Question: I get the error shown below (73TypeError) on a small background animation script when included in the header of a Wordpress theme, which breaks the script. I don't see any error when the script is included on non-Wordpress page:

Here is the script:
'''
$(function() {
$(".bottom").hover( function () {
$(this).animate( {
backgroundPosition : '0px 35px'}
, 300); }
, function () {
$(this).animate( {
backgroundPosition : '0px 0px'}
, 600); }
);
}
);
'''
Could someone advise at what is causing this error?
Thanks,
Nick
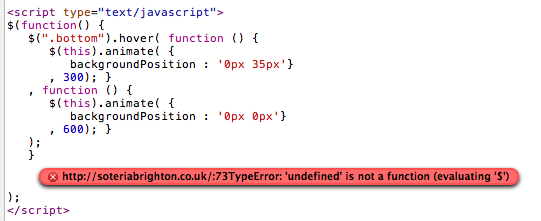
Answer: Fist off in wordpress, jQuery should be loaded with no-COnflict. So in this case your file should be;
'''
var $j = jQuery.noConflict();
$j(function() {
$j(".bottom").hover( function () {
$j(this).animate( {
backgroundPosition : '0px 35px'}
, 300); }
, function () {
$j(this).animate( {
backgroundPosition : '0px 0px'}
, 600); }
);
}
);
'''
and secondly, like undefined mentioned, you need to load your jQuery using 'wp-enqueue-script();'
To accomplish this, for best practices, place your jQuery on a separate file. call it for example bganimation.js
now to load that js file in wordpress, use wp-enqueue-script(); like this.
'''
function this_is_jquery_example(){
wp_enqueue_script( 'jquery' );;
wp_enqueue_script('myscript', plugin_dir_url(__FILE__) .' bganimation.js');
}
add_action('wp_enqueue_scripts','this_is_jquery_example');
'''
hope this helps.